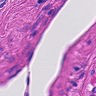
Metastatic tissue present: no